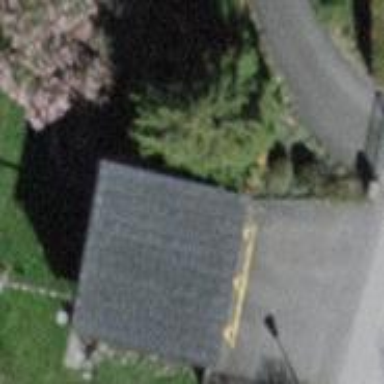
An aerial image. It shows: Garage building.